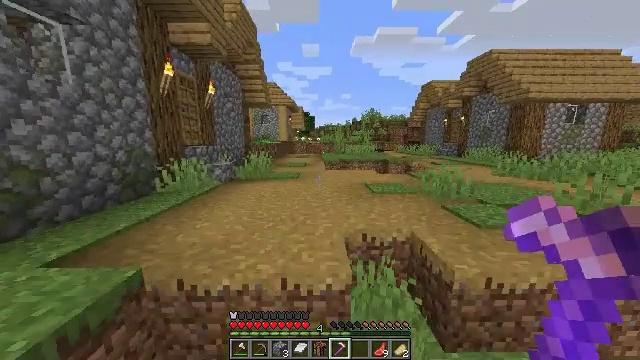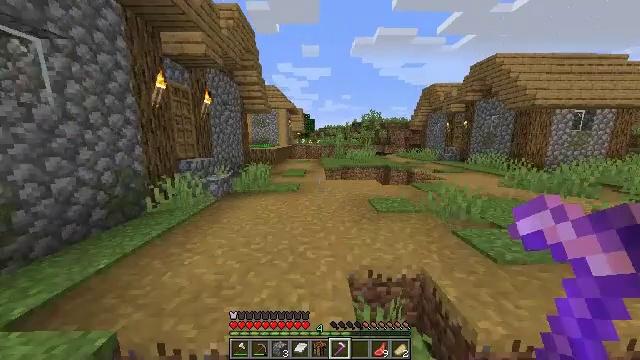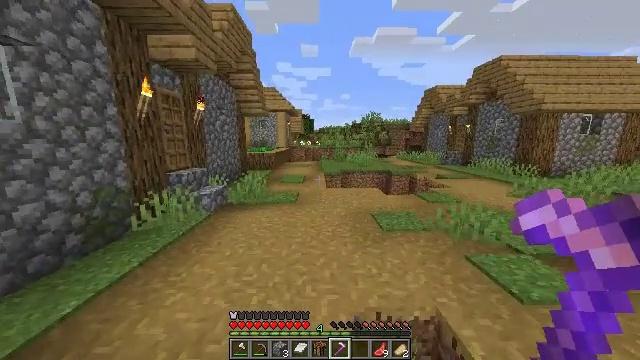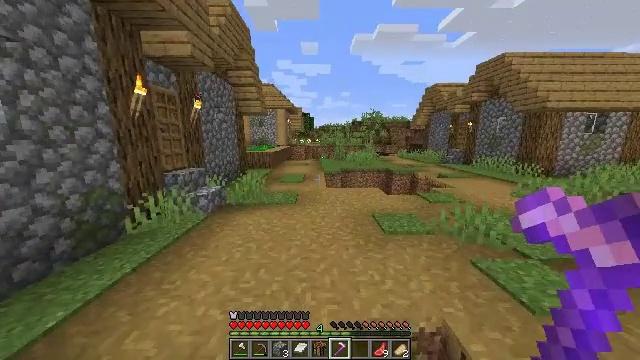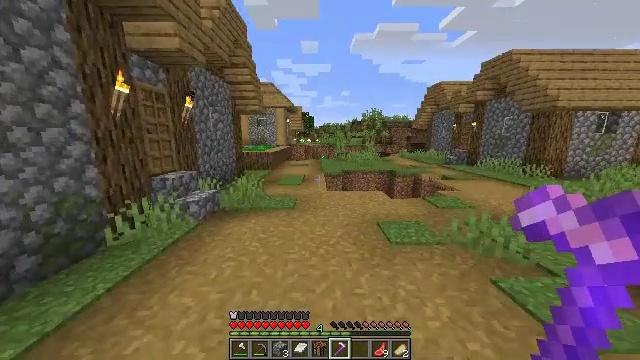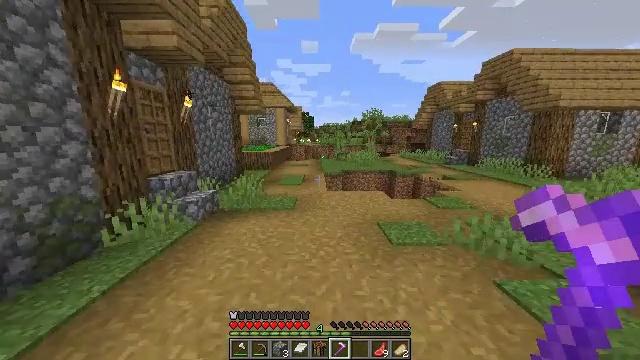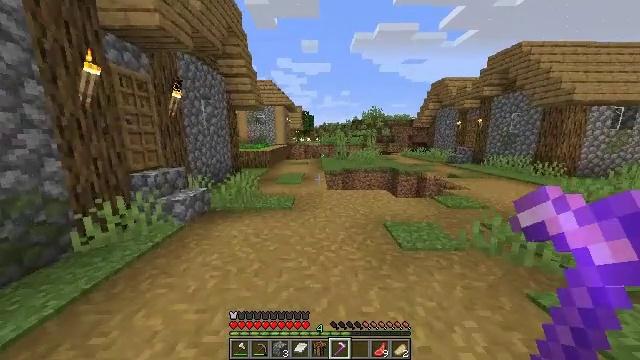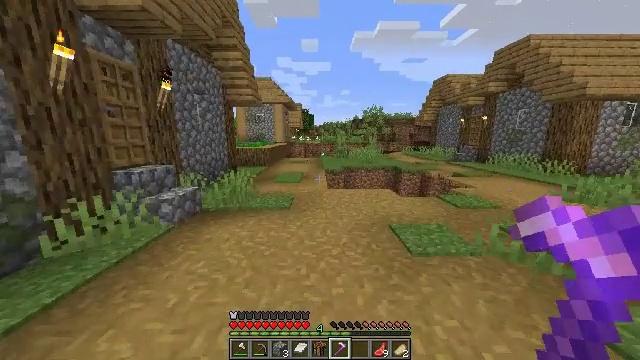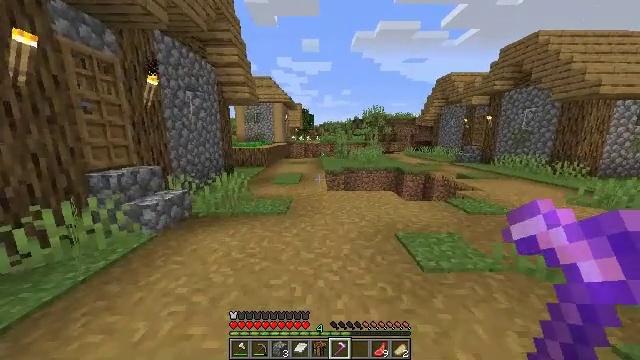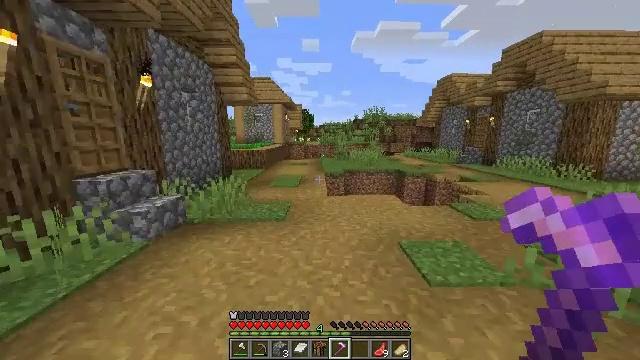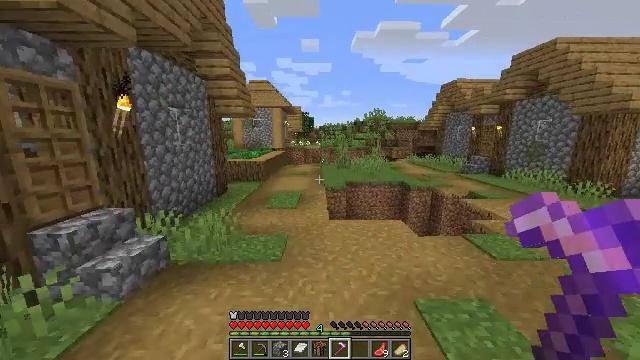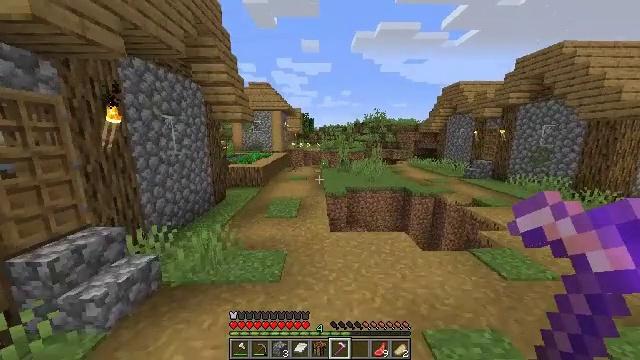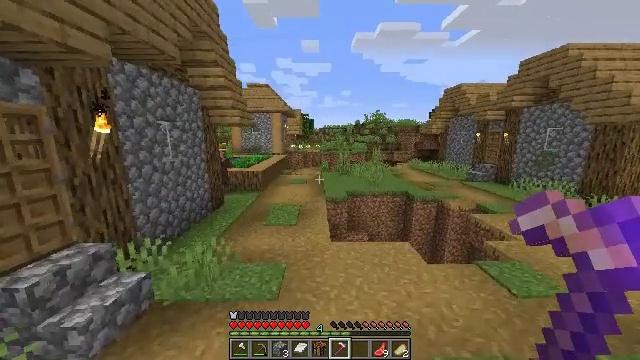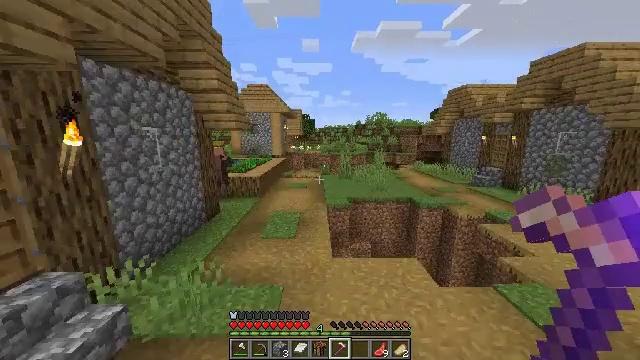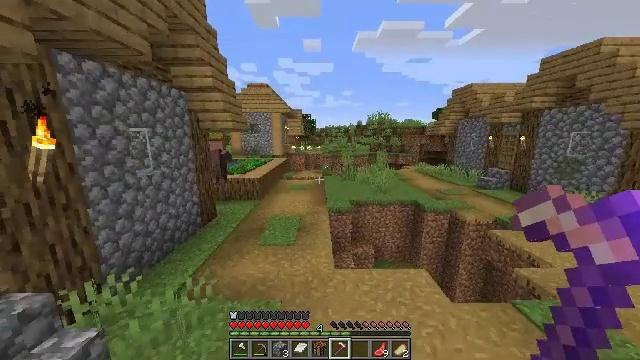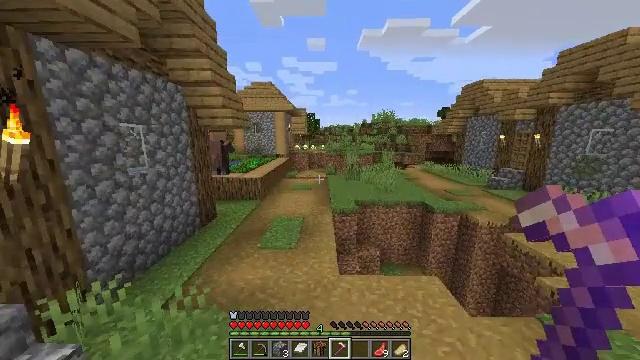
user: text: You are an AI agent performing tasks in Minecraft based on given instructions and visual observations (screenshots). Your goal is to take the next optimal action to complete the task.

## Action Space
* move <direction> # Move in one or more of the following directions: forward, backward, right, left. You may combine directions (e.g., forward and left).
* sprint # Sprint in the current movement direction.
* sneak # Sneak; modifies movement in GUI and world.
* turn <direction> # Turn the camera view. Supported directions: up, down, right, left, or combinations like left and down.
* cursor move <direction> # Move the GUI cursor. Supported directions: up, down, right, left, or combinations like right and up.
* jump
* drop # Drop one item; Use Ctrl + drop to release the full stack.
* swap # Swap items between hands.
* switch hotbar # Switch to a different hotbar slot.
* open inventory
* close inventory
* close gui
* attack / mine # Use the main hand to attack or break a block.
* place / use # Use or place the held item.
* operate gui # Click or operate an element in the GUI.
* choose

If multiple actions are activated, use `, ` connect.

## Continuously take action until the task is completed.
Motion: motion action
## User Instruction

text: Attack the composter to add it to your inventory.
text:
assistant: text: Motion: move forward, sprint, jump
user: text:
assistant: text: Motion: move forward, sprint, jump
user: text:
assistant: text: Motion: move forward, sprint, jump
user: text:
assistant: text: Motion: move forward, sprint, jump
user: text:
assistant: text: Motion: move forward, sprint, jump
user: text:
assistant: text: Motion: move forward, sprint, jump
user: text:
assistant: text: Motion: move forward, sprint, jump
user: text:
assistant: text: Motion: move forward, sprint, jump
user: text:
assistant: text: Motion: move forward, sprint, jump
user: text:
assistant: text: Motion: move forward, sprint, jump
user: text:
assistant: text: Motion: move forward, sprint, jump
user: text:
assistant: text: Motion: move forward, sprint, jump
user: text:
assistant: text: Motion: move forward, sprint, jump
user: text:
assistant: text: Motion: move forward, sprint, jump
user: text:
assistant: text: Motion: move forward, sprint, turn left, jump
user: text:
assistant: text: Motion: move forward, sprint, turn left, jump
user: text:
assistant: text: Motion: move forward, sprint, turn left, jump
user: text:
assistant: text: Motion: move forward, sprint, turn left, jump
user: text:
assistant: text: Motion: move forward, sprint, turn left, jump
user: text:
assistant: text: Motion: move forward, sprint, turn left, jump
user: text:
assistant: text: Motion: move forward, sprint, turn left, jump
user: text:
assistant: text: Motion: move forward, sprint, turn left, jump
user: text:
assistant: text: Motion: move forward, sprint, jump
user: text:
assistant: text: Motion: move forward, sprint, jump
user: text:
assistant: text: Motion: move forward, sprint, jump
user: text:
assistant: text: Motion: move forward, sprint, turn left, jump
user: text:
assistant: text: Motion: move forward, sprint, turn left
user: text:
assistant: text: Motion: move forward, sprint
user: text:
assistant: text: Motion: move forward, sprint
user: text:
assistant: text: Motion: move forward